Question: I was exploring the images of the dataset : <URL>.
Does it mean that there are no channels? How is it possible?
EDIT - I downloaded this image with tensor shape (64, 64):

EDIT - Is it possible that it has one channel of some other colour space like Lab? (here b refers to the colours from blue to yellow).
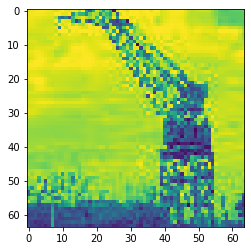
Answer: Usually, it is equivalent to (64, 64, 1) but most libraries collapse the last axis. It means you have only one channel, probably a grayscale image. Is it possible that your dataset is mixed between RGB and grayscale images?